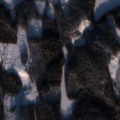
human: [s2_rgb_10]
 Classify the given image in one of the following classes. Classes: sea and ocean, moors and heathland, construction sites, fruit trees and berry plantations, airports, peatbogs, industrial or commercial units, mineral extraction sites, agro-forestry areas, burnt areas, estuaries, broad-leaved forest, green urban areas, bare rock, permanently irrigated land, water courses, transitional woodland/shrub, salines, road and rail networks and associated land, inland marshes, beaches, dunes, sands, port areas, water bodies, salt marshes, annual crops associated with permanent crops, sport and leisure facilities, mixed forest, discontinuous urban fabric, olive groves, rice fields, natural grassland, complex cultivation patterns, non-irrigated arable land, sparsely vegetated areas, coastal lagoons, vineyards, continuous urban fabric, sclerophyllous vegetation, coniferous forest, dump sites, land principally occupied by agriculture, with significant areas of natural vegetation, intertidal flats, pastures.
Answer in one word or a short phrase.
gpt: coniferous forest, mixed forest, water bodies